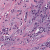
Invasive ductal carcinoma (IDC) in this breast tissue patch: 1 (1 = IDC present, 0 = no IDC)